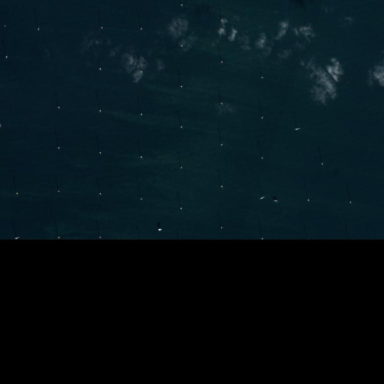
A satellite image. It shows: Wind power plant.